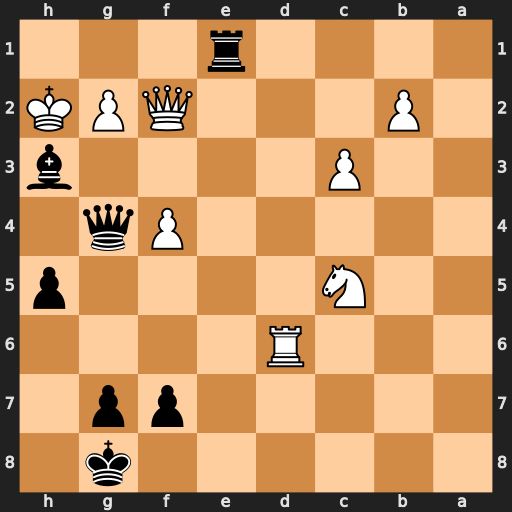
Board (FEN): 6k1/5pp1/3R4/2N4p/5Pq1/2P4b/1P3QPK/4r3
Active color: b
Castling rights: -
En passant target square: -
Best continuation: Re2 Qxe2 Qxe2 Rd8+ Kh7